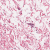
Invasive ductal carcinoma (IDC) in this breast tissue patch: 0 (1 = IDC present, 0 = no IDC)